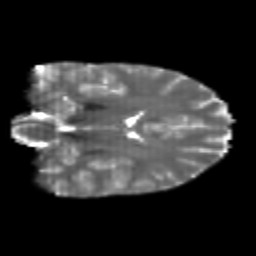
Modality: T2w
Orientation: coronal
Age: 22
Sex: female
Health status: healthy
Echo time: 0.074 s